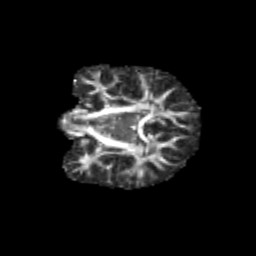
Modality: FA
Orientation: coronal
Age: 9
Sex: female
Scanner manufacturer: siemens
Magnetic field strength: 3 T
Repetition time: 3.8 s
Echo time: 0.07 s